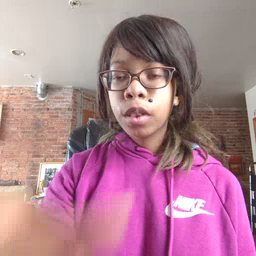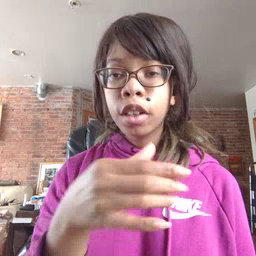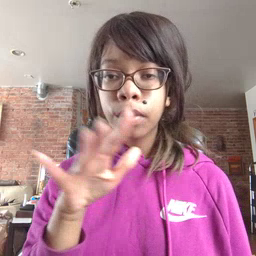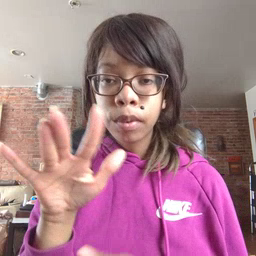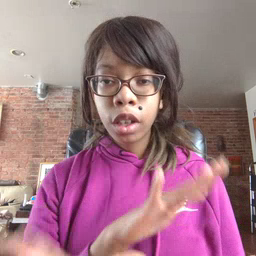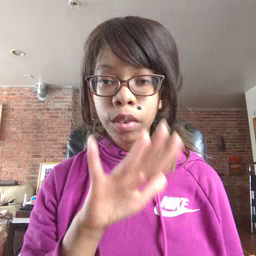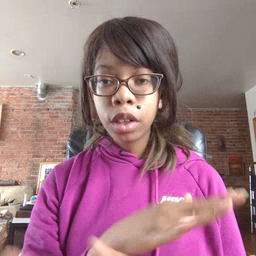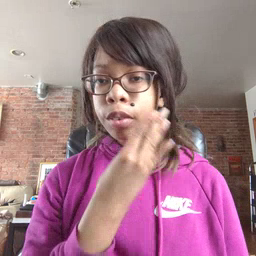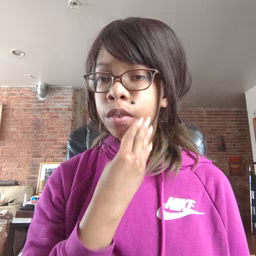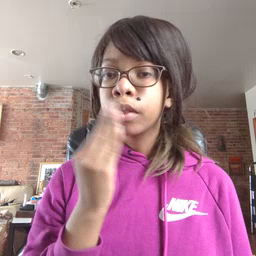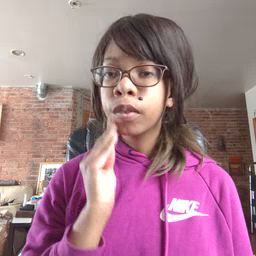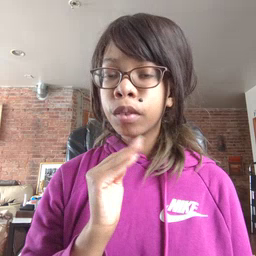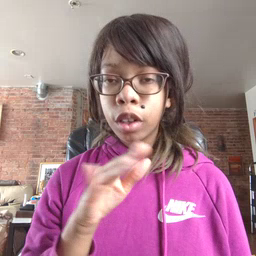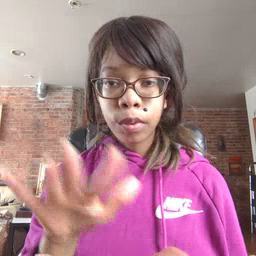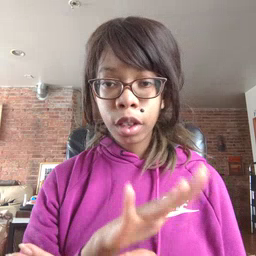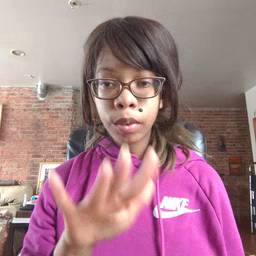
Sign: napkin